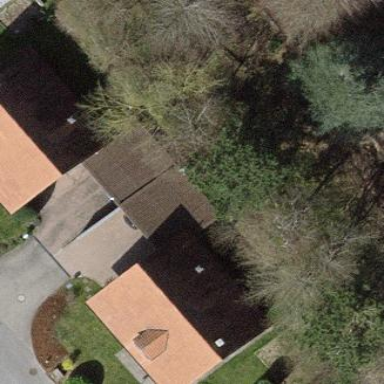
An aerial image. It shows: Simple and straightforward house.